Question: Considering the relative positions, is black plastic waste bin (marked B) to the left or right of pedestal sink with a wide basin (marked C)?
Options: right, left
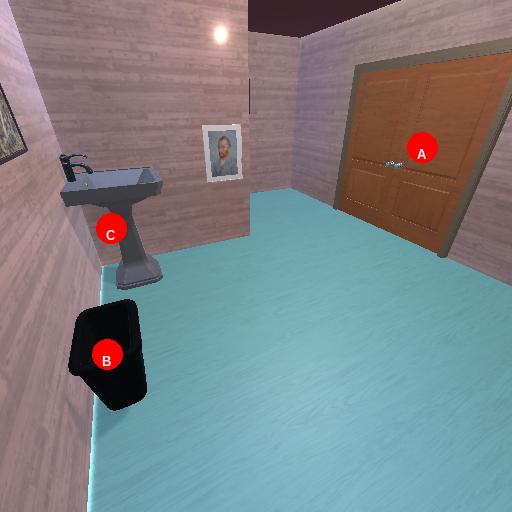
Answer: right